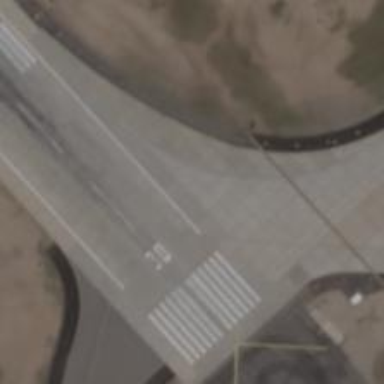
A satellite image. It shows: Image of taxiway at airport.